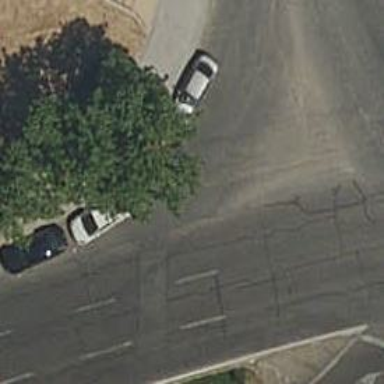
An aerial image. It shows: Secondary link road with asphalt surface.